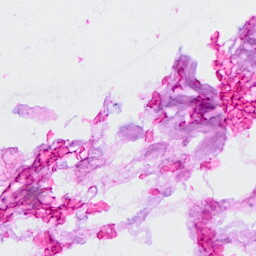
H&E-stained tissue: Breast